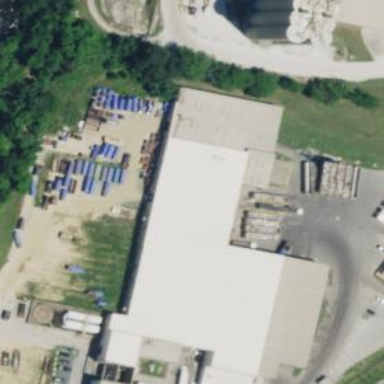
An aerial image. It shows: Industrial building.